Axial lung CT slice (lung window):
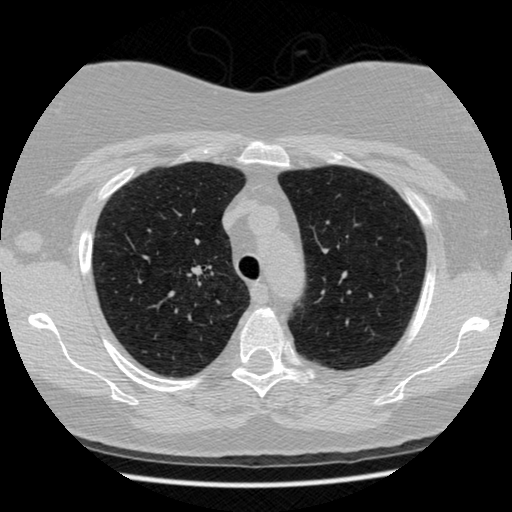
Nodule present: no